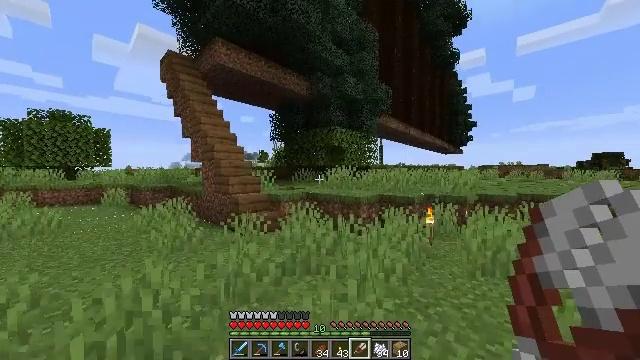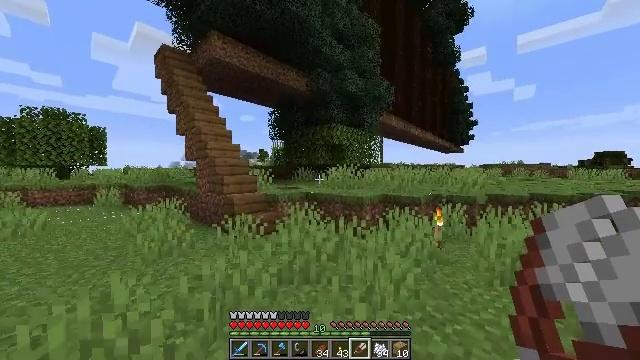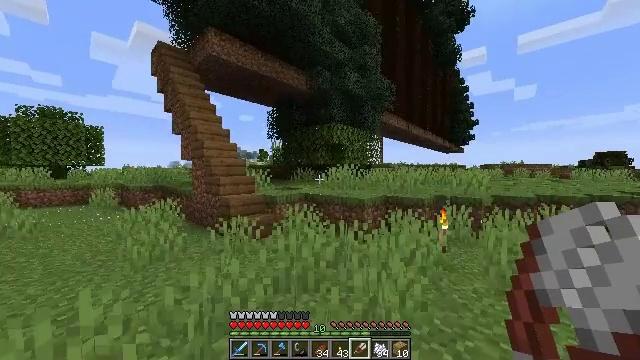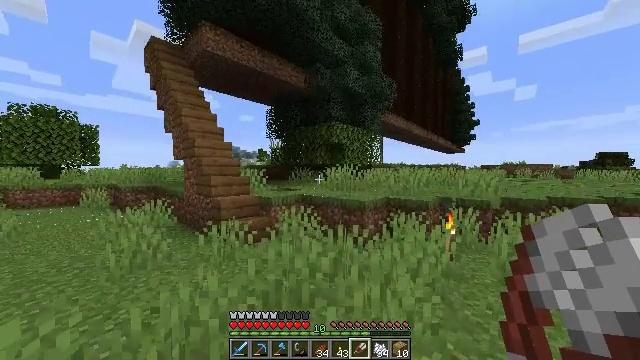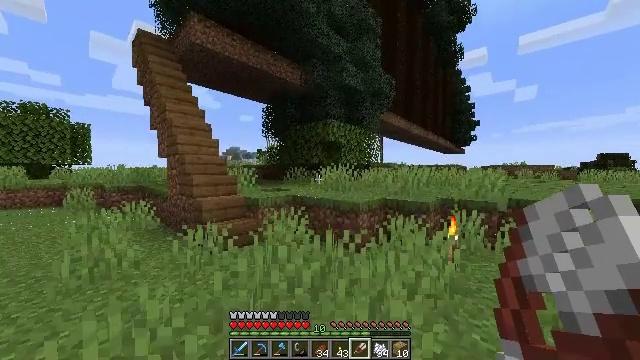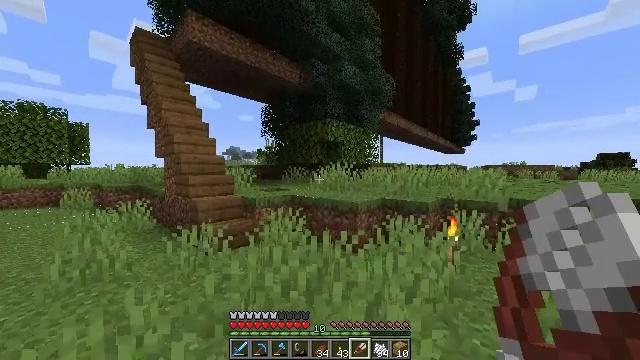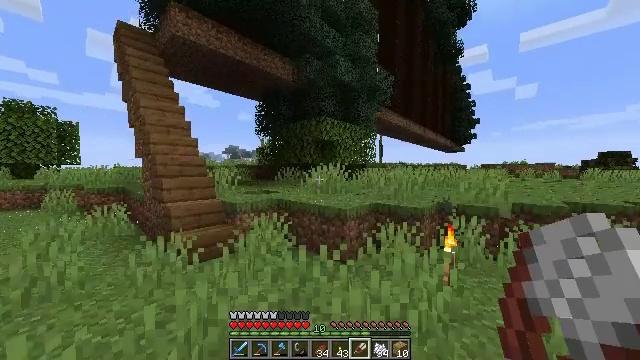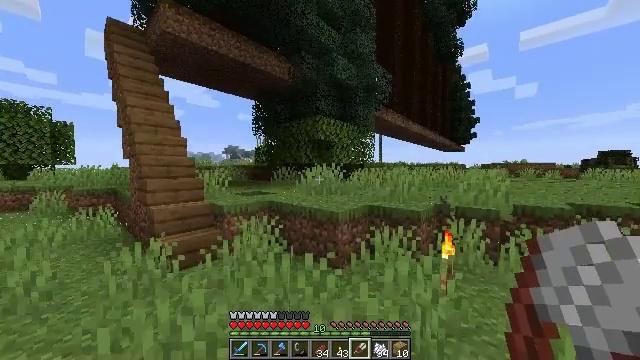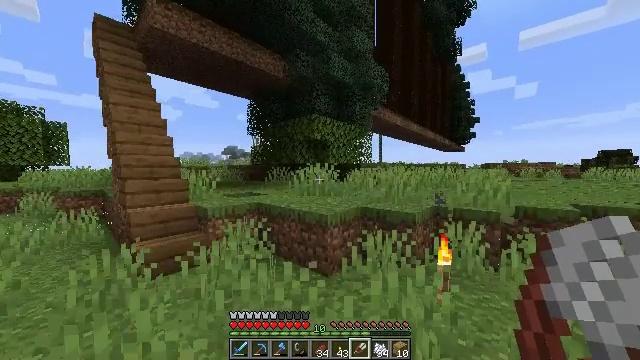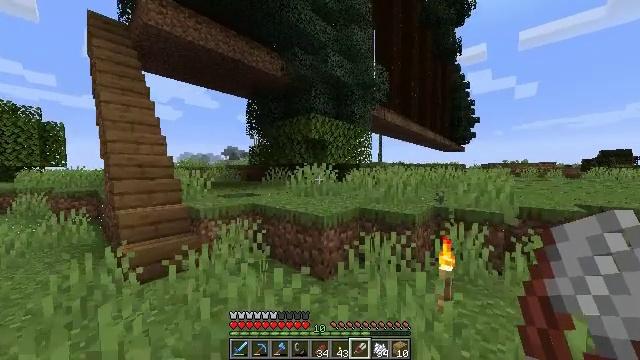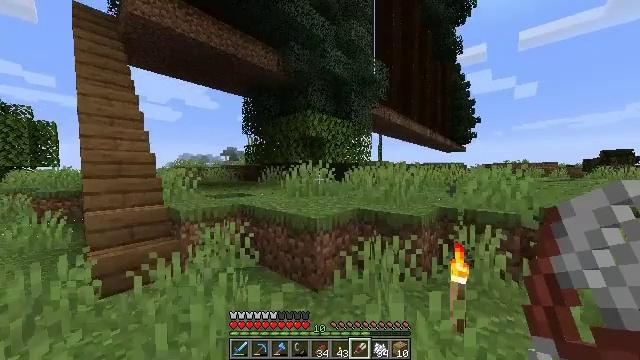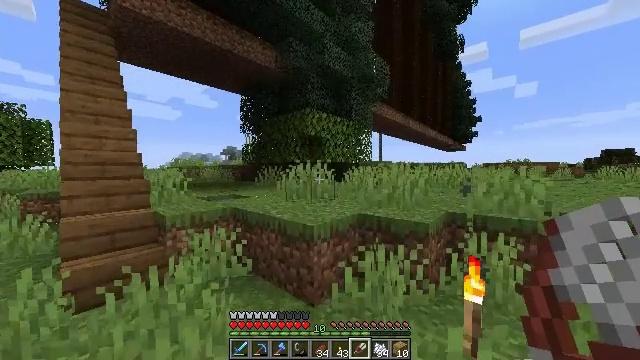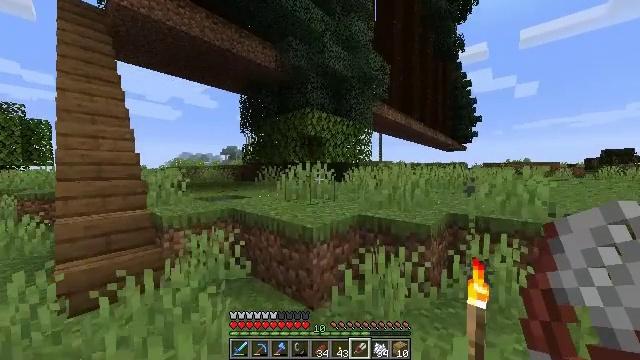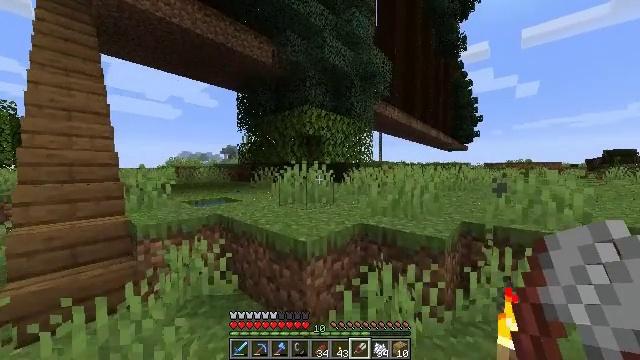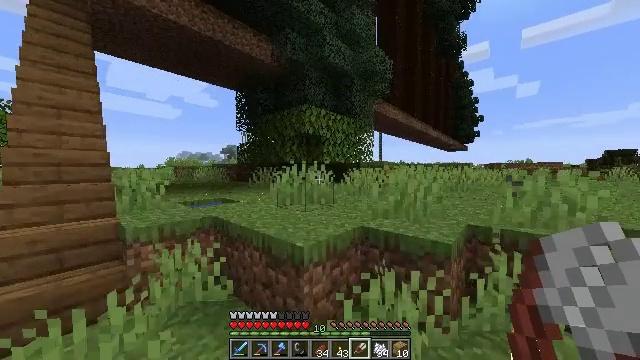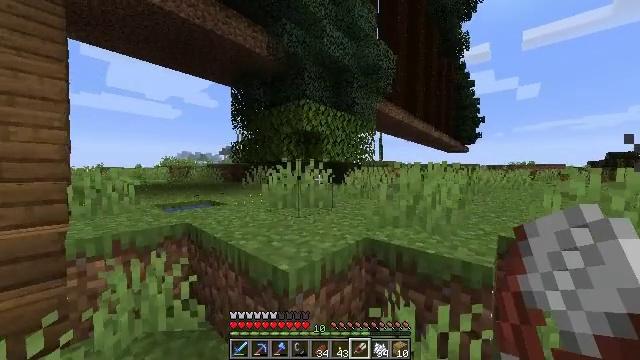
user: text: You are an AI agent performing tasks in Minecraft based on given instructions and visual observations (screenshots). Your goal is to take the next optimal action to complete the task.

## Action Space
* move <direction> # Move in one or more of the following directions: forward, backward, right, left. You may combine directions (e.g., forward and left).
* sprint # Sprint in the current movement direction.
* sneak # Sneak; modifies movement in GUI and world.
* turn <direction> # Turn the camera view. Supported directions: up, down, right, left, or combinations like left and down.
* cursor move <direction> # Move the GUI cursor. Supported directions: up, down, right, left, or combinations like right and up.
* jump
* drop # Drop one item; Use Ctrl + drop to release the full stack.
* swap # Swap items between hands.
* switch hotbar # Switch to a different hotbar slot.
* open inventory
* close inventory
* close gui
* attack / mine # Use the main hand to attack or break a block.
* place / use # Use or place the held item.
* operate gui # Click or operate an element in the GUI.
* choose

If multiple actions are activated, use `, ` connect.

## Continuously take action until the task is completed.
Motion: motion action
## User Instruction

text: Punch the spruce leaves to get saplings.
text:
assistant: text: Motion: move forward, sprint
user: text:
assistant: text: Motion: move forward, sprint
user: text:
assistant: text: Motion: move forward and move right, sprint
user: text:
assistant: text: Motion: move forward and move right, sprint
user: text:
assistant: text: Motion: move forward and move right, sprint
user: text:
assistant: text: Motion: move forward and move right, sprint
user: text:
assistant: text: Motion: move forward and move right, sprint
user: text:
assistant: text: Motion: move forward and move right, sprint
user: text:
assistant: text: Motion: move forward, sprint
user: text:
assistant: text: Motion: move forward, sprint
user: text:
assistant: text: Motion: move forward, sprint
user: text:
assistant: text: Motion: move forward, sprint
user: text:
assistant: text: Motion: move forward, sprint
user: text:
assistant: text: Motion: move forward, sprint
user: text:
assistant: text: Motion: move forward, sprint
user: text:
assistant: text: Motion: move forward, sprint
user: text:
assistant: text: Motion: move forward, sprint
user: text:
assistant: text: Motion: move forward, sprint
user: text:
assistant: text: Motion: move forward, sprint
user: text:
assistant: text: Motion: move forward, sprint
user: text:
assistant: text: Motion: move forward, sprint, turn down
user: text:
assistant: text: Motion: move forward, sprint, jump
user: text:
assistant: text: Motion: move forward, sprint, jump
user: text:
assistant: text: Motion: move forward, sprint, jump
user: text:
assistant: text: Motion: move forward, sprint, jump
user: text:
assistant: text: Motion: move forward, sprint, jump
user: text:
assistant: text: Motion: move forward, sprint
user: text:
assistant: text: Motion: move forward, sprint
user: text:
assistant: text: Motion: move forward, sprint
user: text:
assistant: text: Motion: move forward, sprint